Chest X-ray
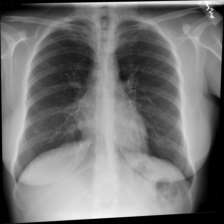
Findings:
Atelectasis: negative
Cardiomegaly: negative
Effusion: negative
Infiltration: negative
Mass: negative
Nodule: negative
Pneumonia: negative
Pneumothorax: negative
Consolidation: negative
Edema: negative
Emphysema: negative
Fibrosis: negative
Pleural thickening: negative
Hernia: negative